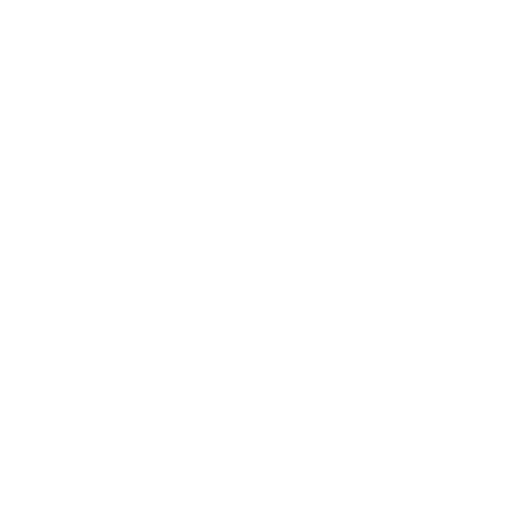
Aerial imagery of ridge(s) in New York named Scotch Bonnet Ridge containing only unknown